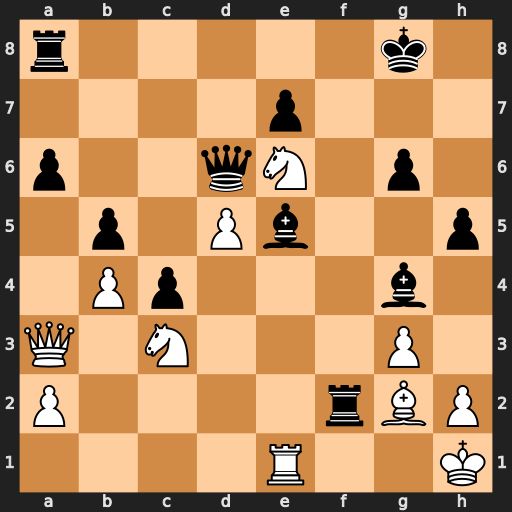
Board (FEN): r5k1/4p3/p2qN1p1/1p1Pb2p/1Pp3b1/Q1N3P1/P4rBP/4R2K
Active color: w
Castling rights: -
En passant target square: -
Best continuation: Ne4 Qb6 Nxf2 Qxf2 Rxe5 Qd2 Qe3